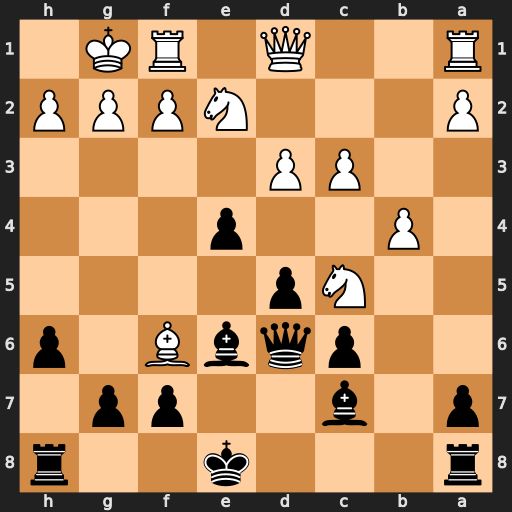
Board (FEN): r3k2r/p1b2pp1/2pqbB1p/2Np4/1P2p3/2PP4/P3NPPP/R2Q1RK1
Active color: b
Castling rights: kq
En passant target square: -
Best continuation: Qxh2#